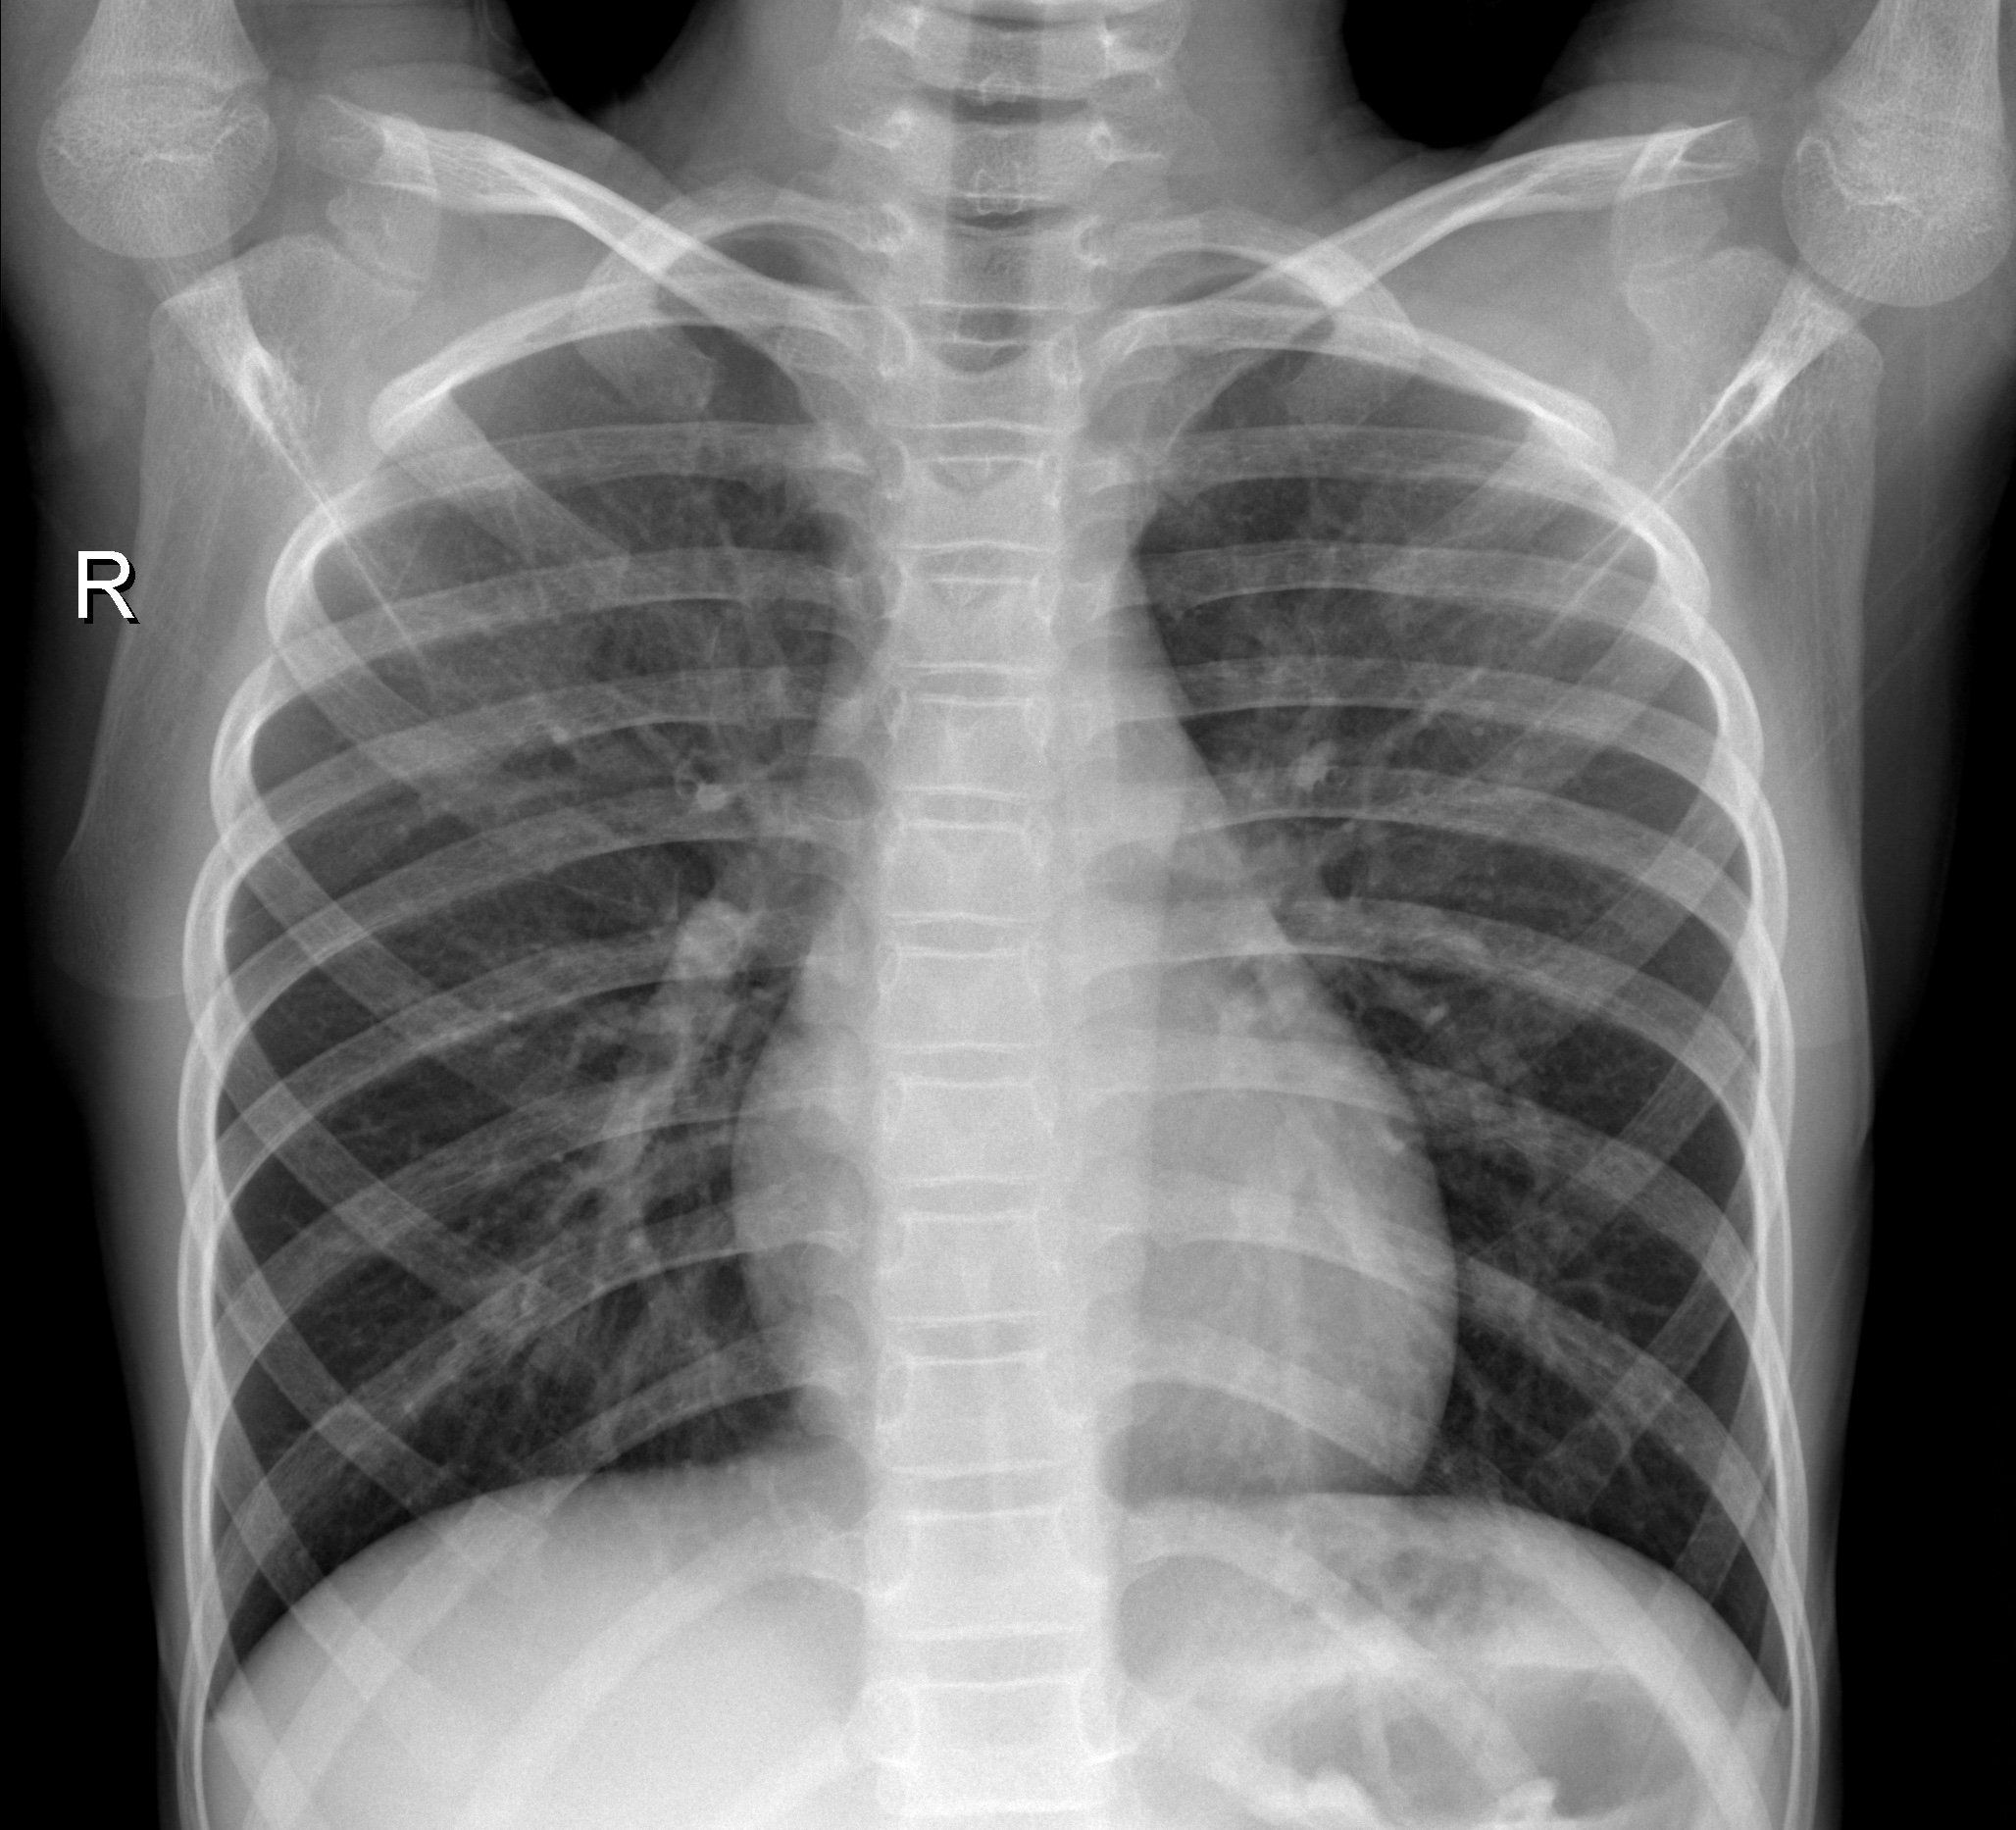
Diagnosis: NORMAL